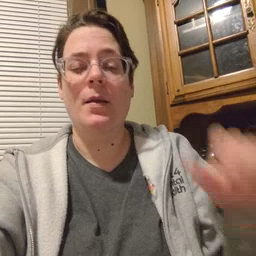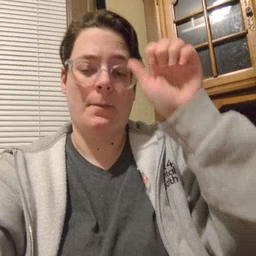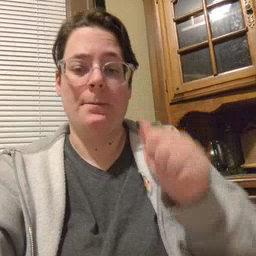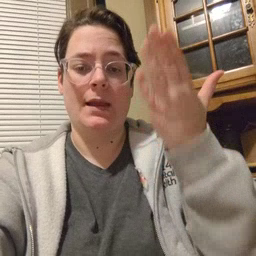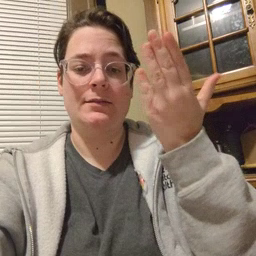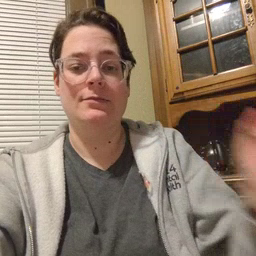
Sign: mitten